Question: I'm currently running out of ideas while building websites here and there with some images next to each other. There are horizontal and vertical images and i want to display them all on the same size. Anybody know a good solution for this problem?

Here's a <URL>
'''
* {
box-sizing: border-box;
}
ul {
list-style: none;
white-space: nowrap;
overflow-x: auto;
overflow-y: visible;
padding: 0;
}
figure {
margin: 0;
}
li {
display: inline-block;
margin: 0 10px;
text-align: center;
white-space: normal;
width: 200px;
}
img {
border: 5px solid green;
}
'''
'''
<h2>list of different sized images</h2>
<ul>
<li>
<figure>
<img src="https://placeimg.com/200/150/animals" alt="">
<figcaption>Lorem Ipsum is simply dummy text of the printing and typesetting industry. Lorem Ipsum has been the industry's standard dummy text ever since the 1500s</figcaption>
</figure>
</li>
<li>
<figure>
<img src="https://placeimg.com/120/180/animals" alt="">
<figcaption>Lorem Ipsum is simply dummy text of the printing and typesetting industry. Lorem Ipsum has been the industry's standard dummy text ever since the 1500s</figcaption>
</figure>
</li>
<li>
<figure>
<img src="https://placeimg.com/180/120/animals" alt="">
<figcaption>Lorem Ipsum is simply dummy text of the printing and typesetting industry. Lorem Ipsum has been the industry's standard dummy text ever since the 1500s</figcaption>
</figure>
</li>
<li>
<figure>
<img src="https://placeimg.com/150/150/animals" alt="">
<figcaption>Lorem Ipsum is simply dummy text of the printing and typesetting industry. Lorem Ipsum has been the industry's standard dummy text ever since the 1500s</figcaption>
</figure>
</li>
<li>
<figure>
<img src="https://placeimg.com/200/180/animals" alt="">
<figcaption>Lorem Ipsum is simply dummy text of the printing and typesetting industry. Lorem Ipsum has been the industry's standard dummy text ever since the 1500s </figcaption>
</figure>
</li>
<li>
<figure>
<img src="https://placeimg.com/200/120/animals" alt="">
<figcaption>Lorem Ipsum is simply dummy text of the printing and typesetting industry. Lorem Ipsum has been the industry's standard dummy text ever since the 1500s</figcaption>
</figure>
</li>
</ul>
'''
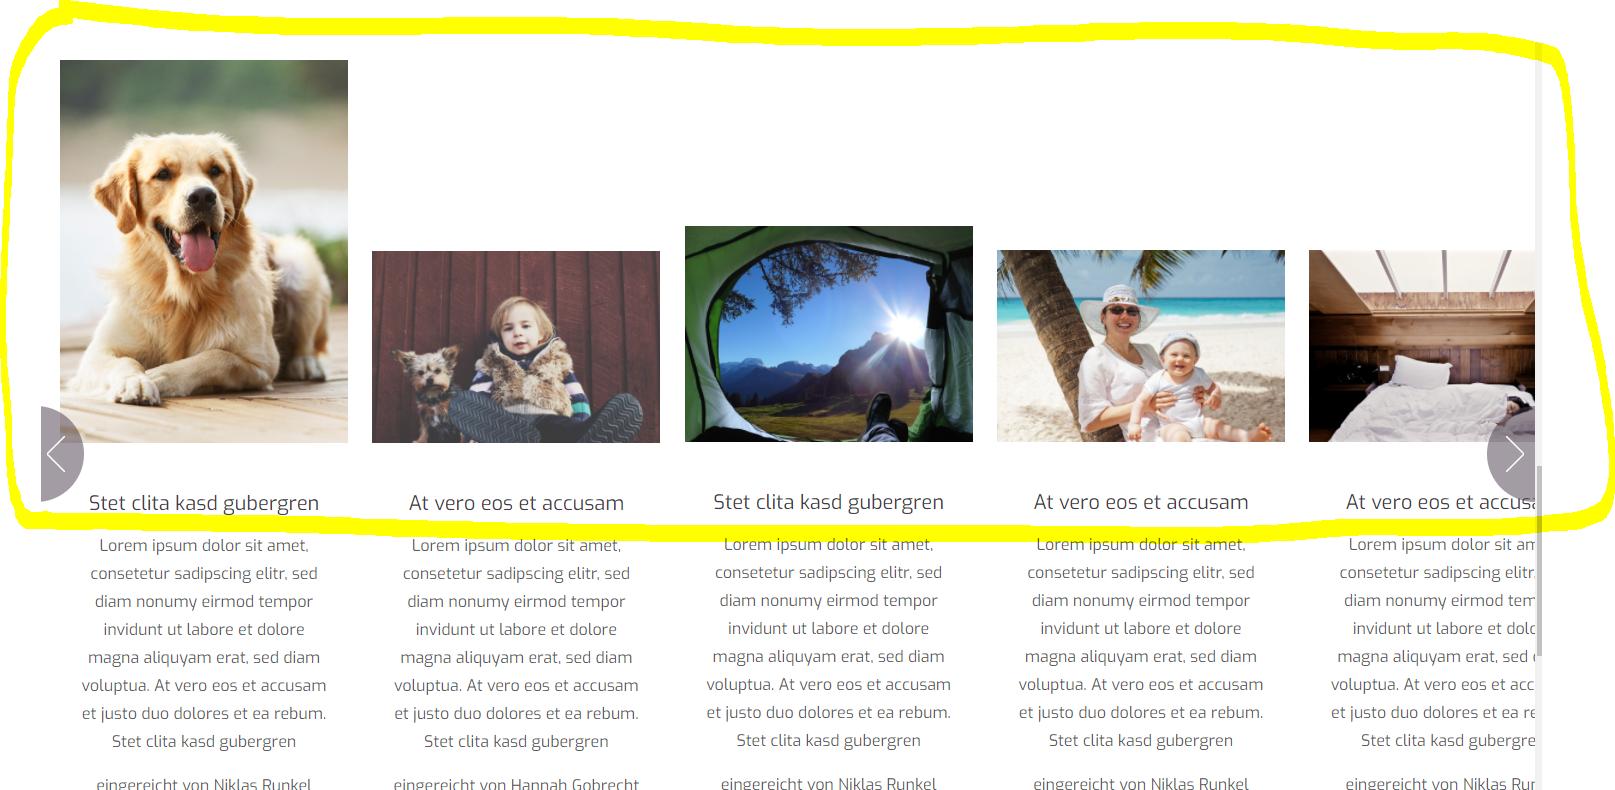
Answer: Here's one possible solution:
1) Set 'display:flex' on the container to maintain consistent height for the items.
2) Set 'object-fit: cover' on the images. This will crop the images.
See <URL> on 'object-fit: cover'
> The replaced content is sized to maintain its aspect ratio while
filling the element's entire content box. If the object's aspect ratio
does not match the aspect ratio of its box, then the object will be
clipped to fit.
'''
.crop img {
object-fit: cover;
height: 150px;
width: 200px; /* optional */
}
'''
'''
* {
box-sizing: border-box;
}
ul {
list-style: none;
white-space: nowrap;
overflow-x: auto;
overflow-y: visible;
padding: 0;
}
figure {
margin: 0;
}
li {
display: inline-block;
margin: 0 10px;
text-align: center;
white-space: normal;
width: 200px;
}
img {
border: 5px solid green;
}
.flex {
display: flex;
}
.crop img {
object-fit: cover;
height: 150px;
width: 200px; /* optional */
}
'''
'''
<h2>BEFORE: list of different sized images</h2>
<ul>
<li>
<figure>
<img src="https://placeimg.com/200/150/animals" alt="">
<figcaption>Lorem Ipsum is simply dummy text of the printing and typesetting industry. Lorem Ipsum has been the industry's standard dummy text ever since the 1500s</figcaption>
</figure>
</li>
<li>
<figure>
<img src="https://placeimg.com/120/180/animals" alt="">
<figcaption>Lorem Ipsum is simply dummy text of the printing and typesetting industry. Lorem Ipsum has been the industry's standard dummy text ever since the 1500s</figcaption>
</figure>
</li>
<li>
<figure>
<img src="https://placeimg.com/180/120/animals" alt="">
<figcaption>Lorem Ipsum is simply dummy text of the printing and typesetting industry. Lorem Ipsum has been the industry's standard dummy text ever since the 1500s</figcaption>
</figure>
</li>
<li>
<figure>
<img src="https://placeimg.com/150/150/animals" alt="">
<figcaption>Lorem Ipsum is simply dummy text of the printing and typesetting industry. Lorem Ipsum has been the industry's standard dummy text ever since the 1500s</figcaption>
</figure>
</li>
<li>
<figure>
<img src="https://placeimg.com/200/180/animals" alt="">
<figcaption>Lorem Ipsum is simply dummy text of the printing and typesetting industry. Lorem Ipsum has been the industry's standard dummy text ever since the 1500s</figcaption>
</figure>
</li>
<li>
<figure>
<img src="https://placeimg.com/200/120/animals" alt="">
<figcaption>Lorem Ipsum is simply dummy text of the printing and typesetting industry. Lorem Ipsum has been the industry's standard dummy text ever since the 1500s</figcaption>
</figure>
</li>
</ul>
<hr>
<h2>AFTER: A list with display:flex and object-fit:cover applied</h2>
<ul class="flex crop">
<li>
<figure>
<img src="https://placeimg.com/200/150/animals" alt="">
<figcaption>Lorem Ipsum is simply dummy text of the printing and typesetting industry. Lorem Ipsum has been the industry's standard dummy text ever since the 1500s</figcaption>
</figure>
</li>
<li>
<figure>
<img src="https://placeimg.com/120/180/animals" alt="">
<figcaption> Lorem Ipsum is simply dummy text of the printing and typesetting industry. Lorem Ipsum has been the industry's standard dummy text ever since the 1500s Lorem Ipsum is simply dummy text of the printing and typesetting industry. Lorem Ipsum has been the industry's standard dummy text ever since the 1500s</figcaption>
</figure>
</li>
<li>
<figure>
<img src="https://placeimg.com/180/120/animals" alt="">
<figcaption>Lorem Ipsum is simply dummy text of the printing and typesetting industry. Lorem Ipsum has been the industry's standard dummy text ever since the 1500s</figcaption>
</figure>
</li>
<li>
<figure>
<img src="https://placeimg.com/150/150/animals" alt="">
<figcaption>Lorem Ipsum is simply dummy text of the printing and typesetting industry. Lorem Ipsum has been the industry's standard dummy text ever since the 1500s</figcaption>
</figure>
</li>
<li>
<figure>
<img src="https://placeimg.com/200/180/animals" alt="">
<figcaption>Lorem Ipsum is simply dummy text of the printing and typesetting industry. Lorem Ipsum has been the industry's standard dummy text ever since the 1500s</figcaption>
</figure>
</li>
<li>
<figure>
<img src="https://placeimg.com/200/120/animals" alt="">
<figcaption>Lorem Ipsum is simply dummy text of the printing and typesetting industry. Lorem Ipsum has been the industry's standard dummy text ever since the 1500s</figcaption>
</figure>
</li>
</ul>
'''
## Codepen demo